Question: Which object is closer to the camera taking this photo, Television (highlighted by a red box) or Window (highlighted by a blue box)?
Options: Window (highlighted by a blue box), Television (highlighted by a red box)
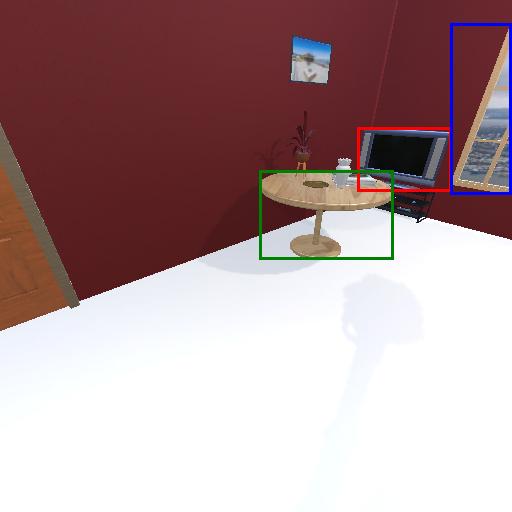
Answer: Window (highlighted by a blue box)